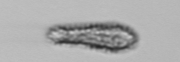
Label: Pseudochattonella_farcimen